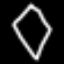
Label: diamond